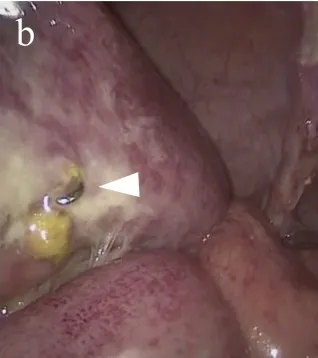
Intraoperative photograph and macroscopic findings in Case 2. . (a, b) Intraoperative photograph showing the remarkably swollen part of the ileum (arrow) and perforation caused by a metallic component of the denture (arrowhead).
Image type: medical_photograph (other_medical_photograph)